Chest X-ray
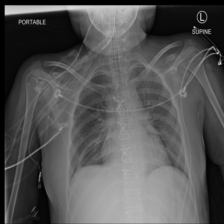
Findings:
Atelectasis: negative
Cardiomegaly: negative
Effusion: negative
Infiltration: positive
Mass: negative
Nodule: negative
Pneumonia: negative
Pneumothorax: negative
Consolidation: negative
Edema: negative
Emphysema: negative
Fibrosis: negative
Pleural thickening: negative
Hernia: negative